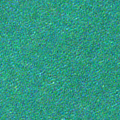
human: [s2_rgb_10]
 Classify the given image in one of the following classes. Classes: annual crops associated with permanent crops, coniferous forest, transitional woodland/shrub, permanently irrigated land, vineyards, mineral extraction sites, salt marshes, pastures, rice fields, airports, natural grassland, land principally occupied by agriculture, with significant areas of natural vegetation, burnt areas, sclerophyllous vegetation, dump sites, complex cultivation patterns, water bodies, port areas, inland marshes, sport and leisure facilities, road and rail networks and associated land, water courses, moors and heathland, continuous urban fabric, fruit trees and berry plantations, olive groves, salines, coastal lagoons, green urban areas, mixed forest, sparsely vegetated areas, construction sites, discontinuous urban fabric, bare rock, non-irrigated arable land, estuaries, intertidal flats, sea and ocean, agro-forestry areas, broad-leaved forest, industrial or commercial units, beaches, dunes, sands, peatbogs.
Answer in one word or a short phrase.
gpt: sea and ocean